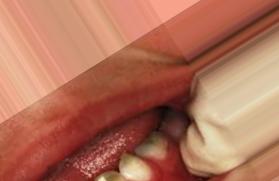
Condition: Tooth Discoloration